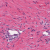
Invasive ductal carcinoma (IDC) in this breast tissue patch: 0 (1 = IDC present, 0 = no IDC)